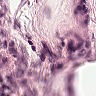
Metastatic tissue present: no